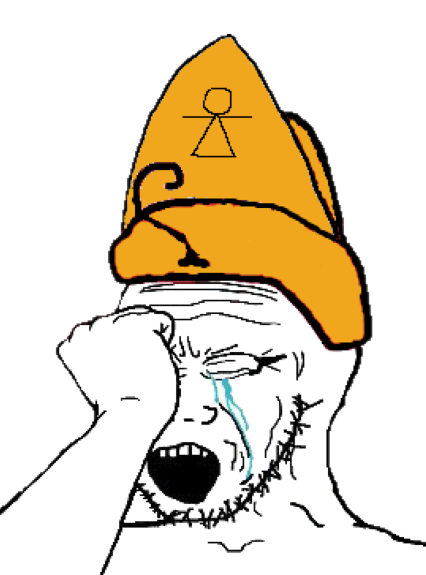
Label: 5_Soyjak